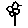
Label: flower